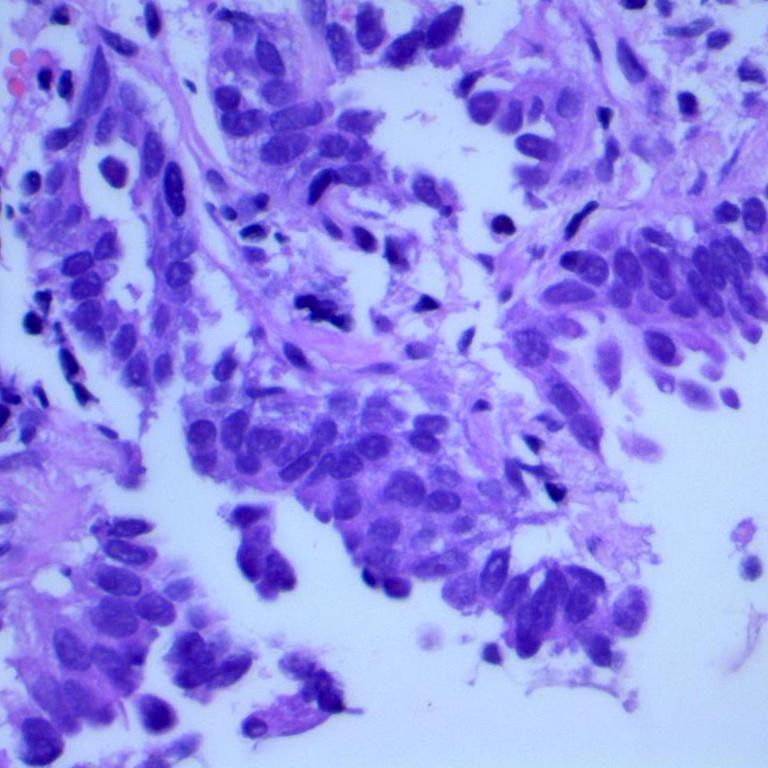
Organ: lung
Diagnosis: adenocarcinomas